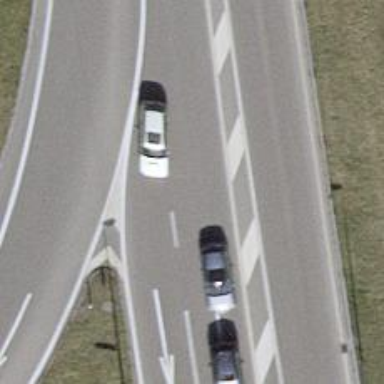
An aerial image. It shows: Asphalt trunk highway.